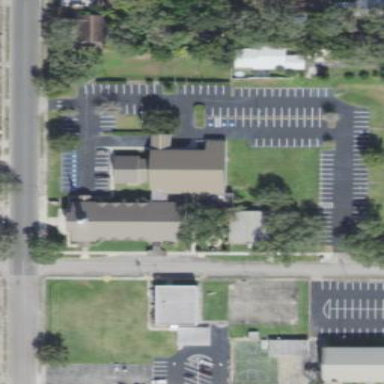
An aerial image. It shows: Beautiful church building.